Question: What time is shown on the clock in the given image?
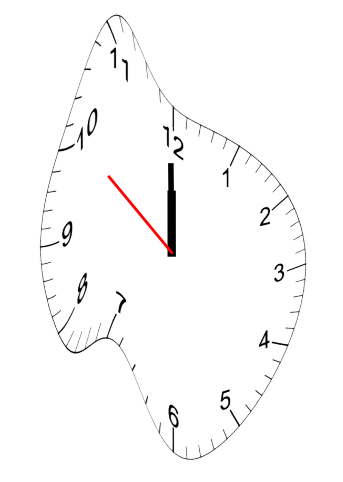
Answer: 11:59:51